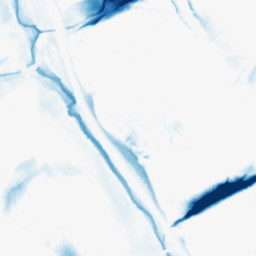
Category: morphological
Decomposition family: morphological_diamond
Decomposition parameters: operation: closing
radius: 20
Upsampling method: cubic_mitchell
Upsampling parameters: scale: 4
Upsampling scale: 4